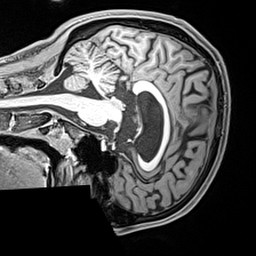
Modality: T1w
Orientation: sagittal
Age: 23
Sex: male
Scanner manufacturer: siemens
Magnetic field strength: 3 T
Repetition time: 2.4 s
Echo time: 0.00217 s